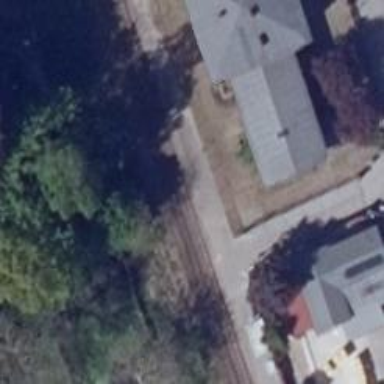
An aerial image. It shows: Train station halt.